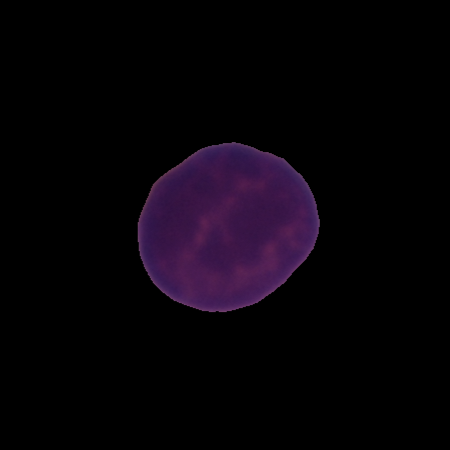
Label: healthy